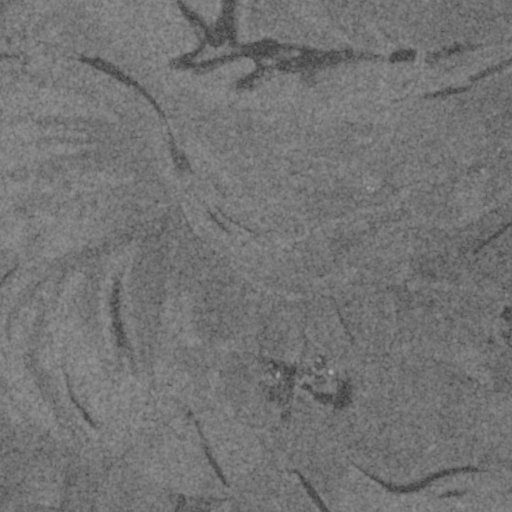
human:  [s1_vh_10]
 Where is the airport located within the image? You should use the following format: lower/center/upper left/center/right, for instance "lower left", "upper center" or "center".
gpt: The airport is located in the upper right of the image.
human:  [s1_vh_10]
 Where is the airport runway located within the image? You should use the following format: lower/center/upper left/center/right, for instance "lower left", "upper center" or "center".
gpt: The airport runway is located in the upper right of the image.
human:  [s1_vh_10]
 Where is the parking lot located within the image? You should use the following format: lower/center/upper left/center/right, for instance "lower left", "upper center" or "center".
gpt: There is no parking lot in the image.

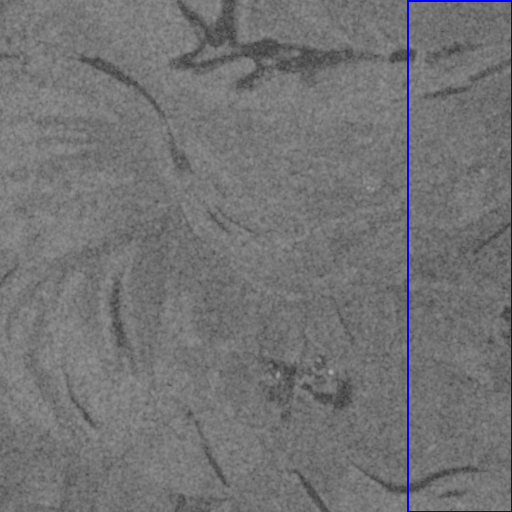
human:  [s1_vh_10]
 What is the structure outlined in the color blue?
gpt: The structure outlined in blue is an airport.
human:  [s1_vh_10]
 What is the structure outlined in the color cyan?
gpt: There is no cyan outline.